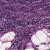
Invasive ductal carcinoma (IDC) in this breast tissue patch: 0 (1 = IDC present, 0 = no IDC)